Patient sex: M
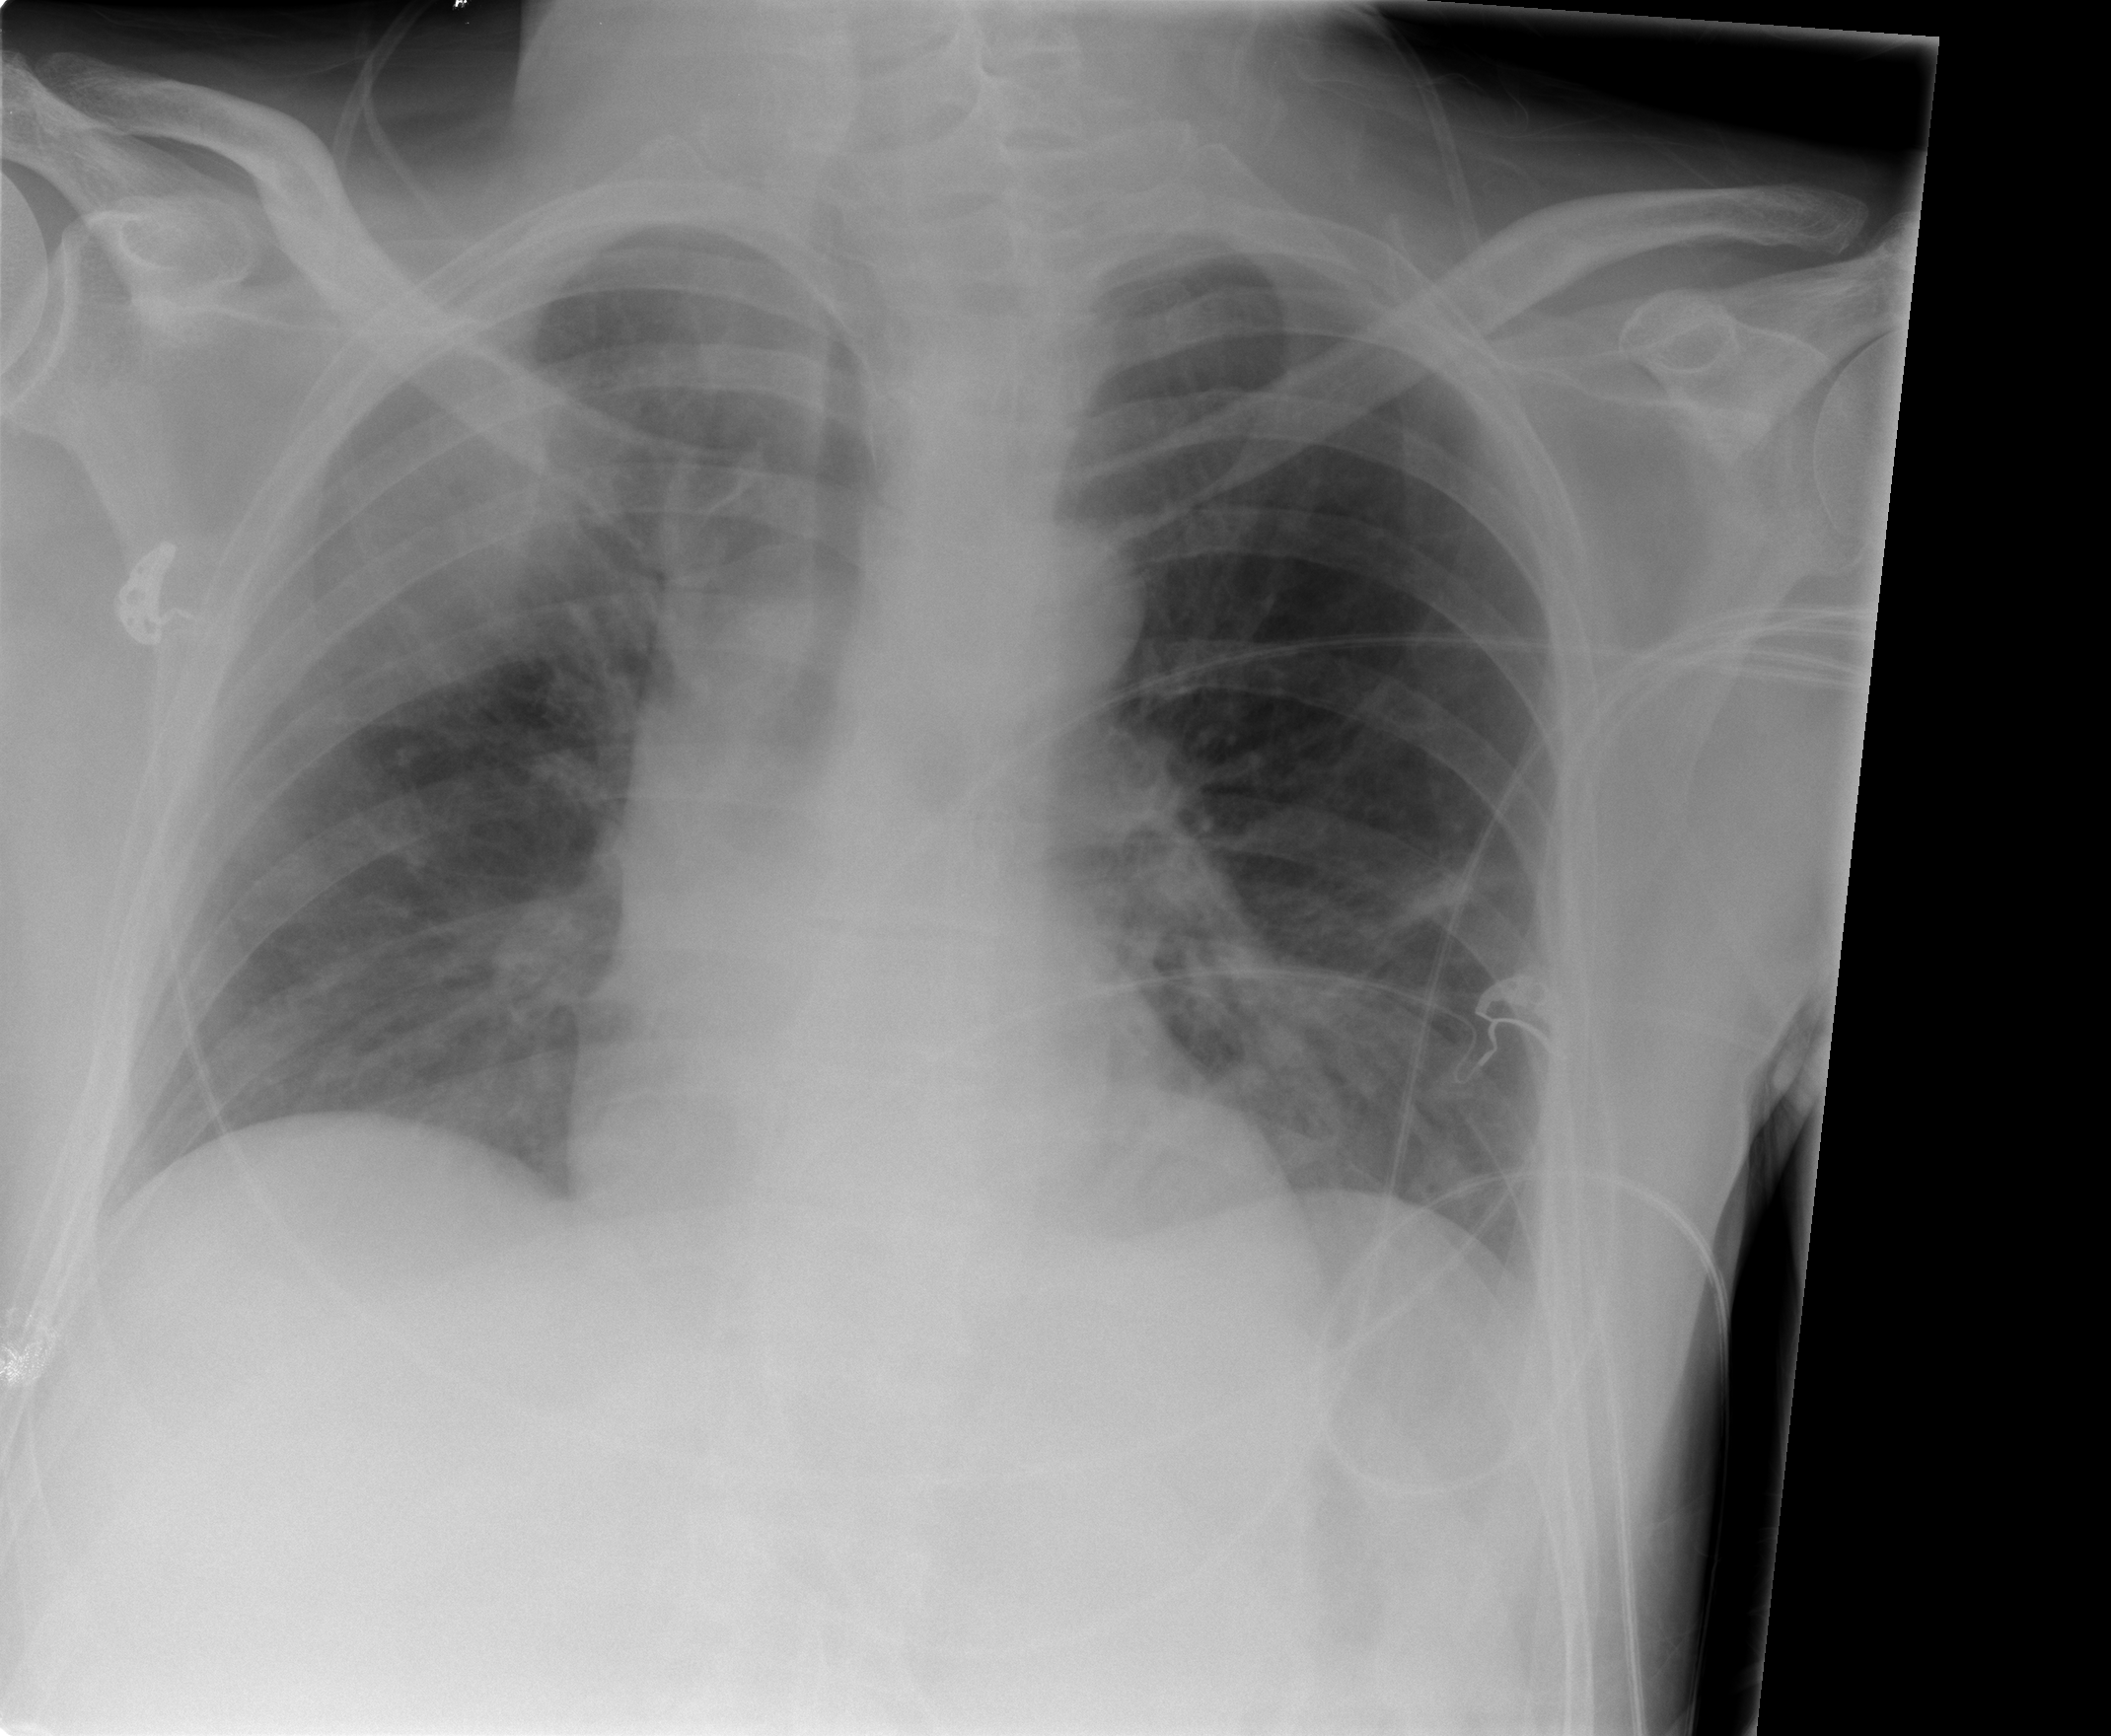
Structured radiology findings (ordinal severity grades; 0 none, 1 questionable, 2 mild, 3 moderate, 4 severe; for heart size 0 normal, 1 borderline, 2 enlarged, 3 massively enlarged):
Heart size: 0
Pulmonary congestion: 2
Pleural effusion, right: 0
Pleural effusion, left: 0
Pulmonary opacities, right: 3
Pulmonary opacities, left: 0
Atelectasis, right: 2
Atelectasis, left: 2